Question: <URL>
I'm sorry to ask this question, I hate asking on here and I don't wanna be seen as a vampire but I'm so stuck with this and I don't think I'm on the right lines at all, if this doesn't make sense at all comment and I'll try explain. I'm desperate!
Basically what I'm working on requires you to select a company, and when you do that it generates some checkboxes. When you select a profile from the dropdown, it needs to tick the appropriate checkboxes. The checkboxes it should tick are whatever that profile has in it's PRIVILEGE_PROFILES.PRIVILEGE CODES (these are the checkboxes).

I've got my code in a fiddle here <URL> . The arrays are at the top of the fiddle. I was trying to do it so that if the text value of the label was equivalent to to the SEC_PRIVILEGES.Name then tick those checkboxes, however that doesn't really work so I'm not sure if there's a better way to go about it. The below method is what I've been working on to try get it to tick the checkboxes but I'm pretty sure it's wrong.
'''
$(document).on('change', '#select_profile', function () {
var select = $("#select_profile option:selected").text(),
selectedProfile, privileges, div, label, access;
var checked = document.getElementsByTagName('input');
for (var i = 0; i < checked.length; i++) {
if (checked[i].type == 'checkbox') {
checked[i].checked = false;
}
}
if (select !== 'None') {
for (var i = 0; i < PRIVILEGE_PROFILES.length; i++) {
if (PRIVILEGE_PROFILES[i].PROFILE_ID === select) {
selectedProfile = PRIVILEGE_PROFILES[i];
privileges = selectedProfile.PRIVILEGE_CODE;
}
}
for (var i = 0; i < SEC_Privileges.length; i++) {
if (privileges[i] === SEC_Privileges[i].Unique_Code) {
console.log(privileges);
var labels = document.getElementsByTagName('label');
var checked = document.getElementsByTagName('input');
for (var c = 0; c < checked.length; c++) {
if (SEC_Privileges[i].Name == labels) {
checked[c].checked = true;
}
}
}
}
}
});
'''
If this doesn't make sense, here's a step by step of how it works and where i'm at and stuck:
1. User selects a company from the company_selection dropdown
2. When company is selected it generates checkboxes for that company depending on it's COMPANY_PRIVILEGES.UNIQUE_CODE (the array)
3. The user then has to select something from the profile_selection, and depending what profile they select it will check the appropriate checkboxes, depending on what PRIVILEGE_PROFILES.PRIVILEGE_CODES it has. (so if you selected Crew then it would just tick the View Tyrell box as that's the only profile it has)
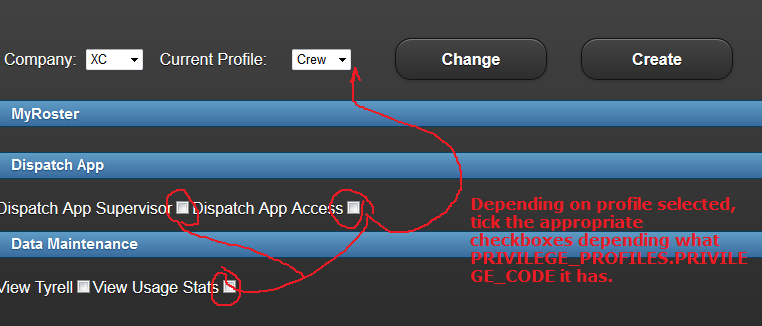
Answer: Is there a reason why you do not use jQuery selectors in your code?
Anyway, I've made an update to solve your problem (not using jQuery) <URL>
The main issue is that you did not set any IDs to your checkboxes.
I've set an 'ID' corresponding to the 'Unique_Code' of your privileges.
'''
access.id = SEC_Privileges[i].Unique_Code;
'''
Then when you iterate through the associated privileges from the selected profile, I've simply used 'getElementById' because the 'privileges' contains Unique_Code used as Ids of the checkboxes.